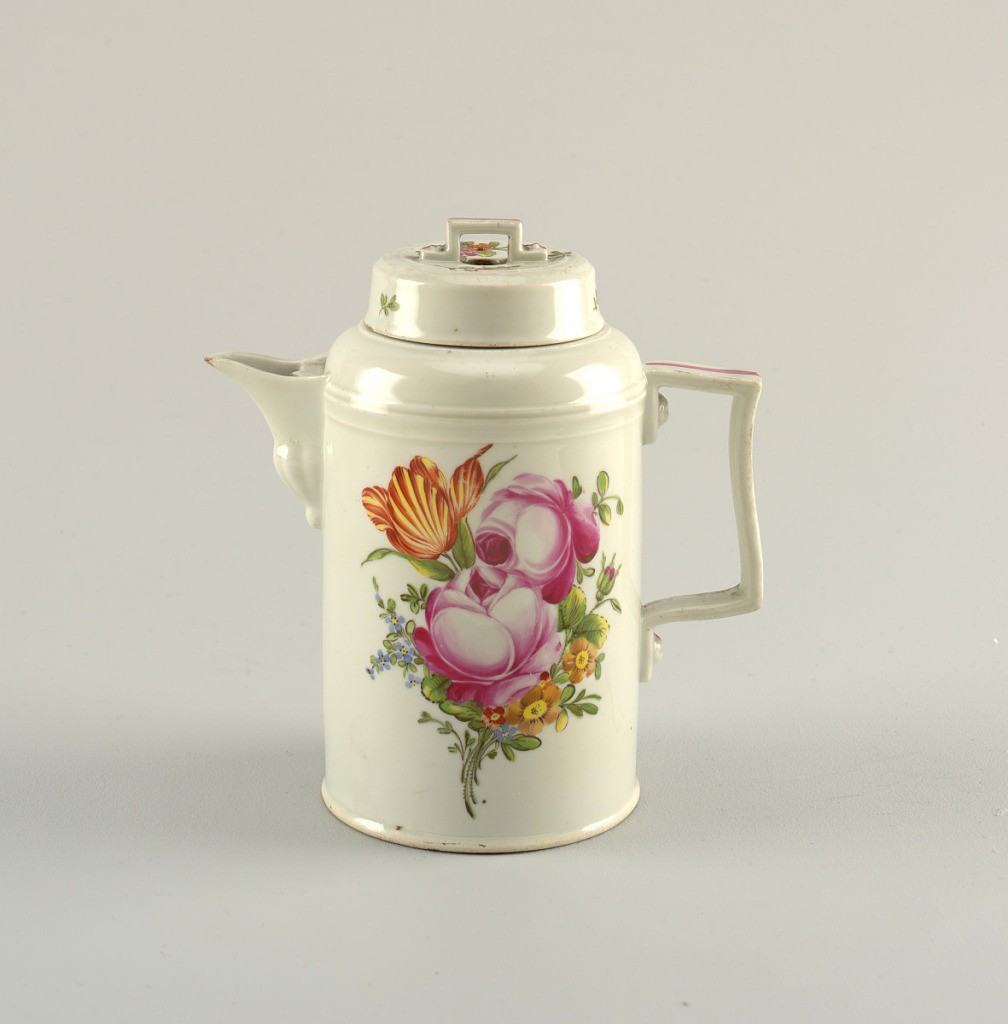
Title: Coffeepot
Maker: Wallendorf Porcelain Manufactory, German, established 1764
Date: ca. 1800
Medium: hard paste porcelain, vitreous enamel
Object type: coffeepot
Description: Cylindrical with rounded shoulder; short spout; flat strap handle, rectangular, with simulated screw heads; cover cylindrical, with rectangular strap handle, and pierced with three round openings. Overglaze polychrome decorations of roses and other flowers.